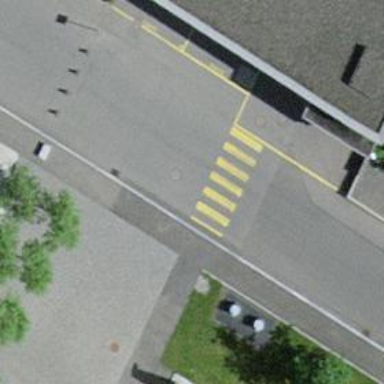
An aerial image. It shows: Uncontrolled zebra crossing.